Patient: sex M, age 29
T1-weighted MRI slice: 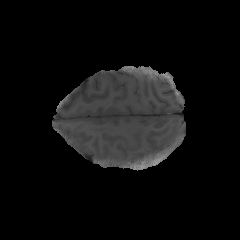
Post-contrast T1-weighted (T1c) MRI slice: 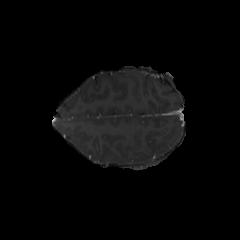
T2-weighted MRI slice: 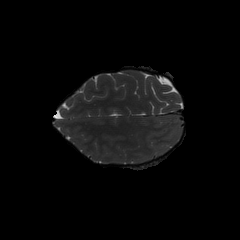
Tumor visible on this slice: no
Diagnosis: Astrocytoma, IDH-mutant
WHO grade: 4